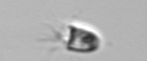
Label: Balanion